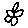
Label: flower